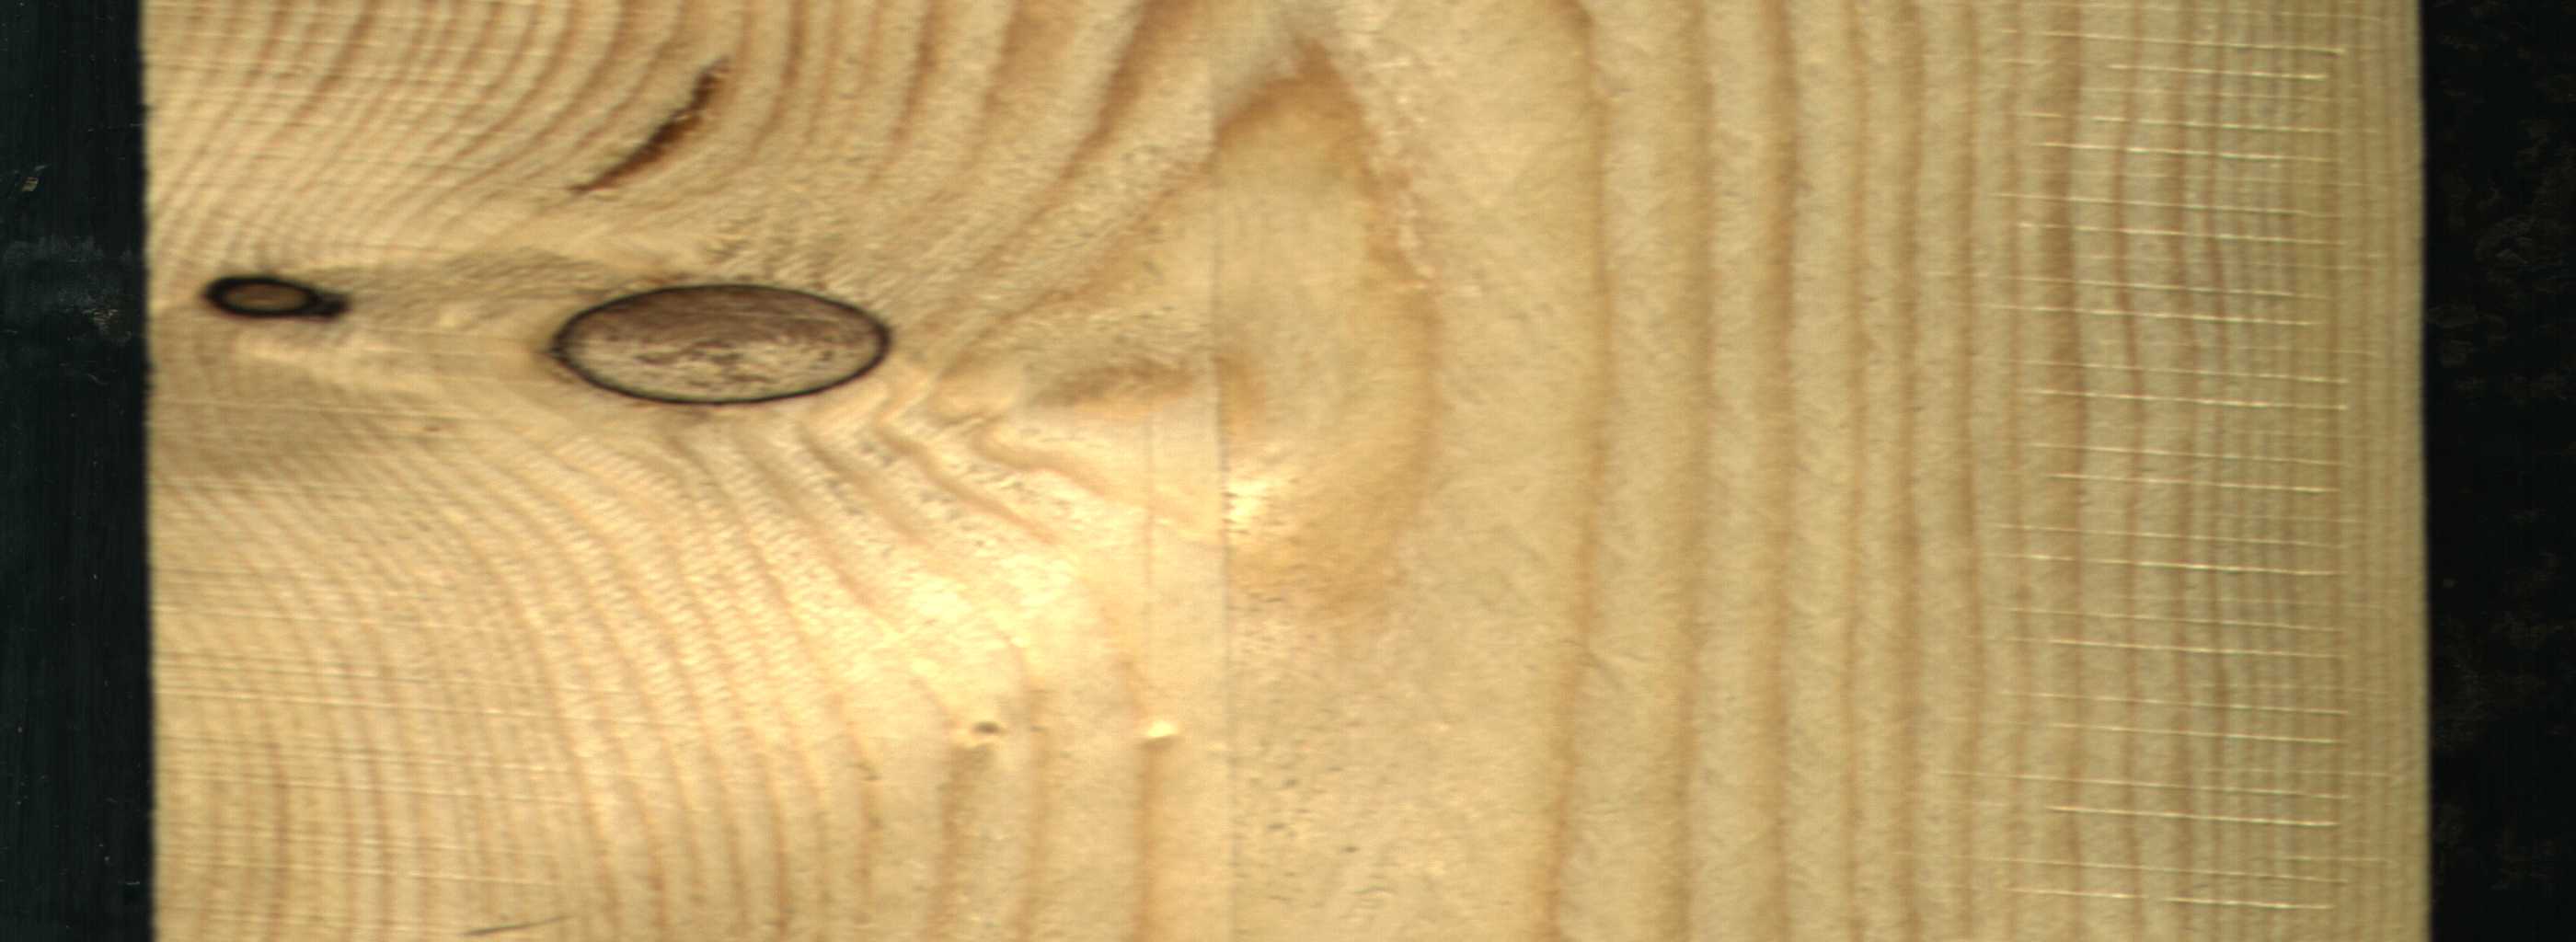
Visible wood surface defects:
resin
Dead_Knot
Dead_Knot